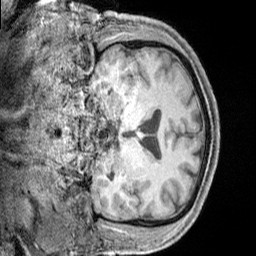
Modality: T1w
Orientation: coronal
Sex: male
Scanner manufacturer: siemens
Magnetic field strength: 3 T
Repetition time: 2.3 s
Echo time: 0.00226 s